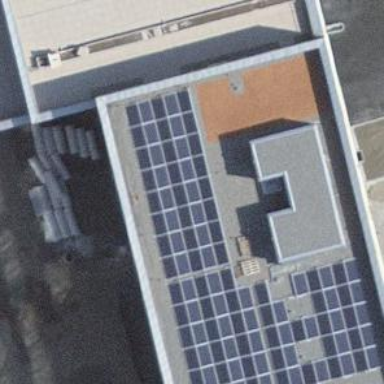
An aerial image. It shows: Solar photovoltaic panel generator.